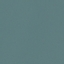
Land use / land cover class: SeaLake